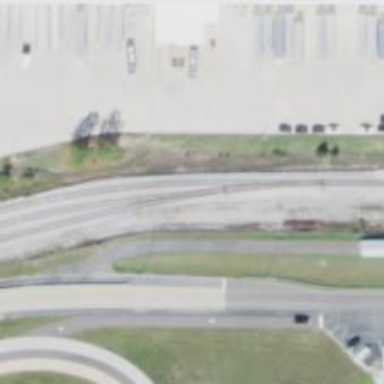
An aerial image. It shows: Rail spur service.